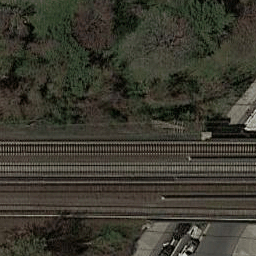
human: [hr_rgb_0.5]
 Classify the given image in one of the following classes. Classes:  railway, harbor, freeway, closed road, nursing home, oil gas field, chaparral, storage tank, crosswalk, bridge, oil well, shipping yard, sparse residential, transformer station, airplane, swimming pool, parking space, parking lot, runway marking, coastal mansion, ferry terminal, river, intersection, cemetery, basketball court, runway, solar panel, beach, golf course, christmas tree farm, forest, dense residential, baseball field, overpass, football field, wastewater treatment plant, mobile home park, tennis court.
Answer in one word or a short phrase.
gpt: railway